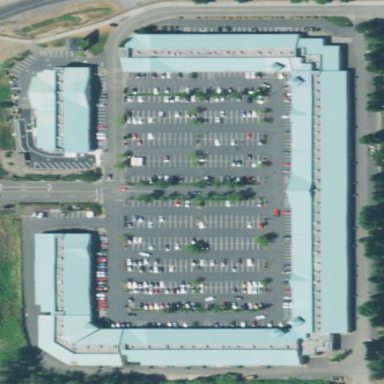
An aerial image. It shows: Retail area.